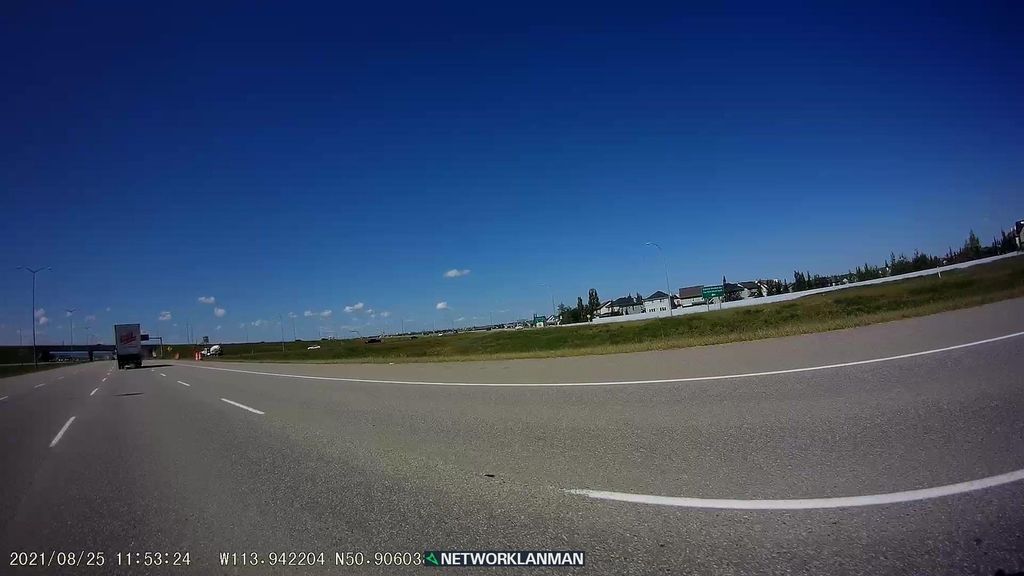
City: calgary